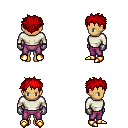
a pixel art fantasy rpg character, female body template, human, tanned skin, white long-sleeve shirt, magenta pants, red bedhead hairstyle, metal gloves, gold boots, four views (front, back, left, right), 2x2 character sprite sheet, small pixel art, hard edges, no anti-aliasing